Question: I would like to calculate the corner points or contours of the star in this in a Larger image. For that I'm scaling down the size to a smaller one & I'm able to get this points clearly. Now How to map this point in original image? I'm using opencv c++.

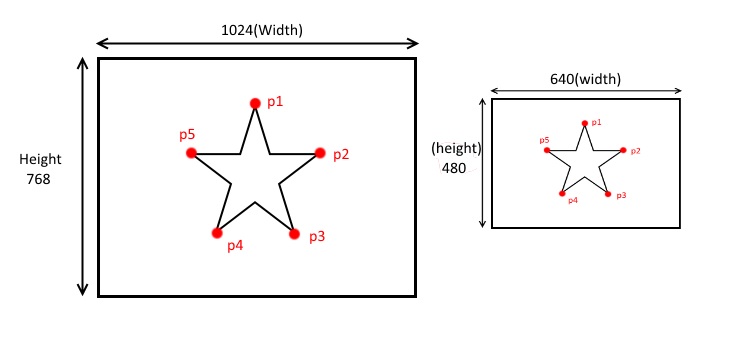
Answer: Consider a trivial example: the image size is reduced exactly by half.
So, the cartesian coordinate (x, y) in the original image becomes coordinate (x/2, y/2) in the reduced image, and coordinate (x', y') in the reduced image corresponds to coordinate (x*2, y*2) in the original image.
Of course, fractional coordinates get typically rounded off, in a reduced scale image, so the exact mapping is only possible for even-numbered coordinates in this example's original image.
Generalizing this, if the image's width is scaled by a factor of 'w' horizontally and 'h' vertically, coordinate (x, y) becomes coordinate(x*w, y*h), rounded off. In the example I gave, both w and h are 1/2, or .5
You should be able to figure out the values of 'w' and 'h' yourself, and be able to map the coordinates trivially. Of course, due to rounding off, you will not be able to compute the exact coordinates in the original image.